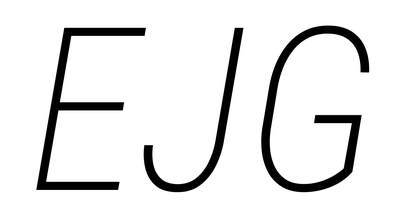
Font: Roboto-Italic_Condensed_ExtraLight_Italic